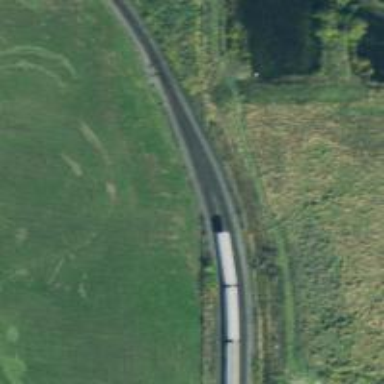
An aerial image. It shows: Railway spur service.